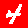
Digit: 4